Interaction volume radius: 5 \u00c5
Interaction volume height: 20 \u00c5
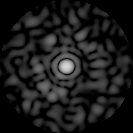
Disorder parameter: 0.8601